Question: We have automated tests using Telerik TestStudio, (visual studio plugin).
This connects to our WPF application an executes the tests, so the automation runs as one process and our application the other.
Now i want to measure and secure so that we don't have any memory leaks or simular, we want to see this as early as possible during the development, before it reaches the customers.
To measure the Memory is no problem. But the .NET CLR Memory Heap size seems to more tricky.
It's the same result as the Windows Performance Monitor can get that i'm after. (perfmon.exe)

The garbage collector contains this information for my process, so i can't use this
'''
var heap = GC.GetTotalMemory();
'''
What i have tried is to use the <URL> classes to get this but without succeding..
There is one class that is intressting : Win32_PerfFormattedData_NETFramework_NETCLRMemory
So i thought that i would give it a try..
'''
var searcher = new ManagementObjectSearcher(@"select * from Win32_PerfFormattedData_NETFramework_NETCLRMemory");
foreach (ManagementBaseObject baseObject in searcher.Get())
{
var heap0 = baseObject["HeapSize0"];
var heap1 = baseObject["HeapSize1"];
var heap2 = baseObject["HeapSize2"];
}
'''
Problem above is that the Get() dosn't return anything at all, if i put the breakpoint at the first line in the foreach loop it will not enter.
- -
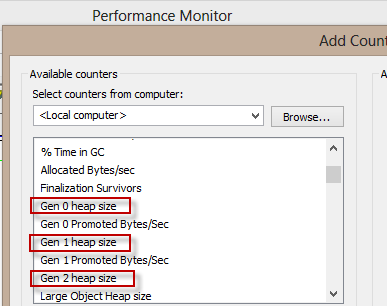
Answer: Check out Microsoft documentation. I think it provides answer to your question.
<URL>